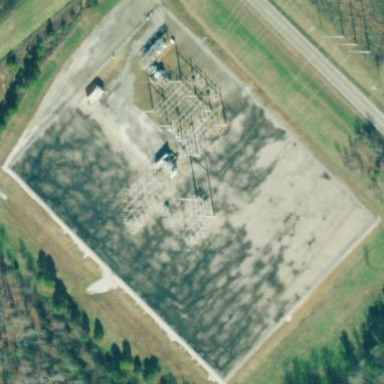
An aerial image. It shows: Distribution power substation secured by fence.